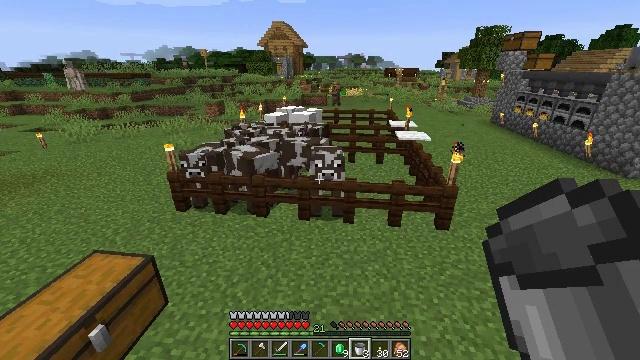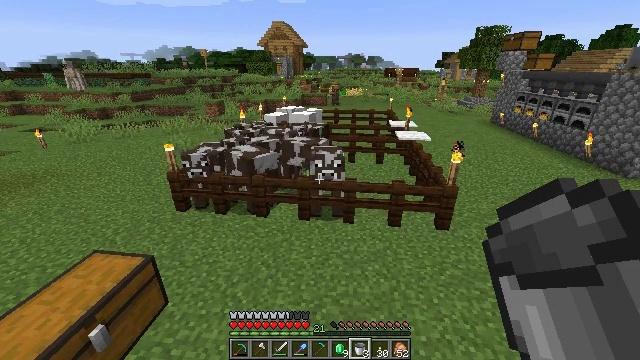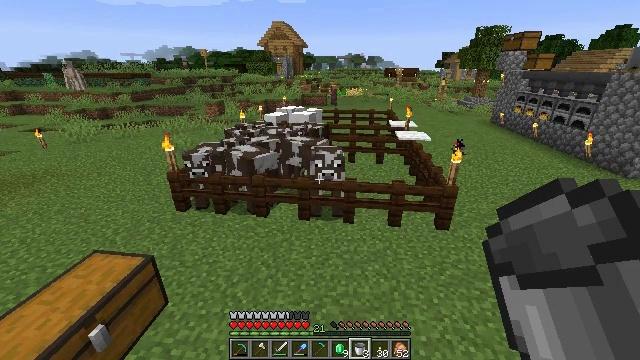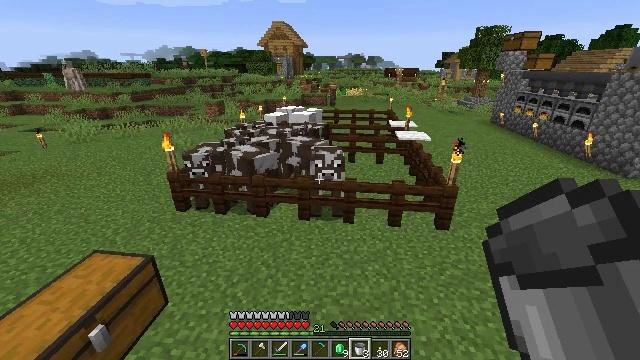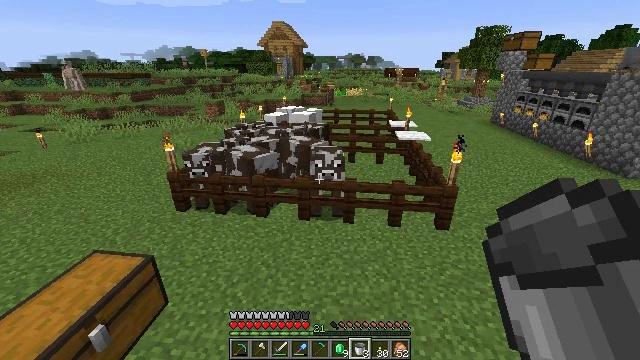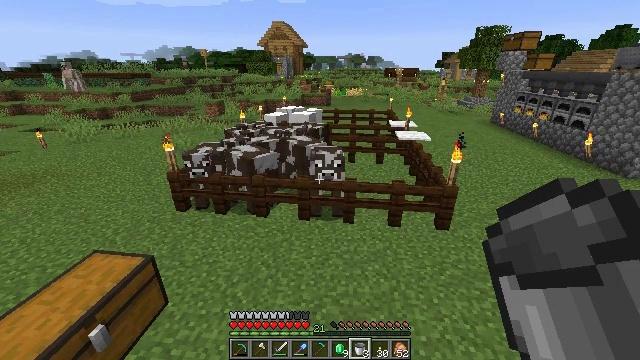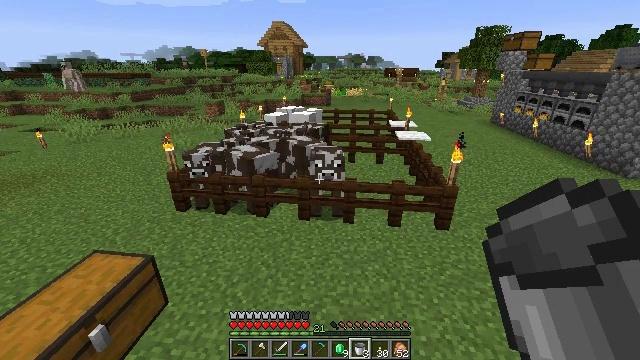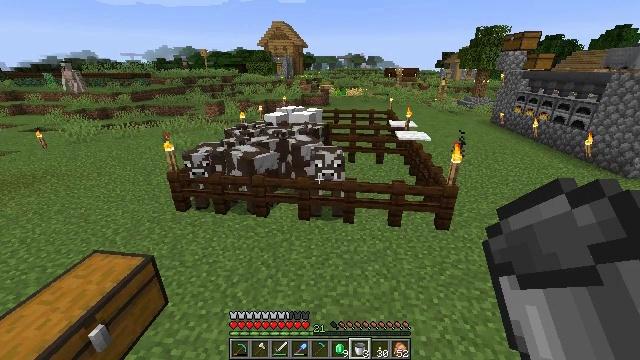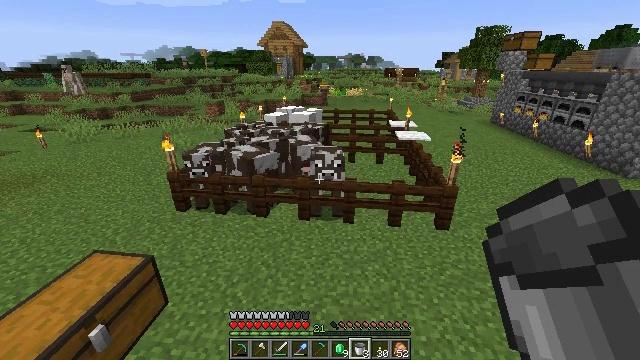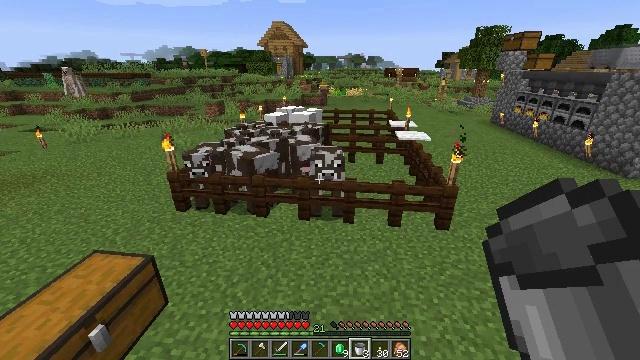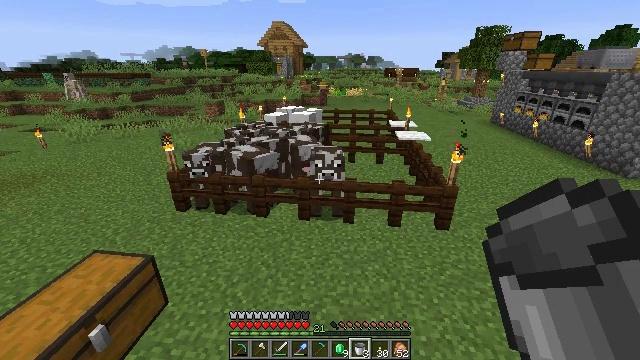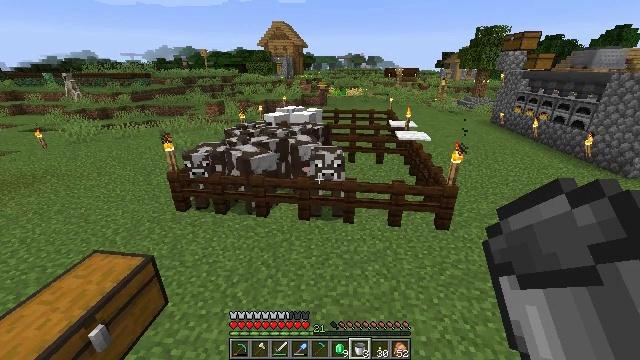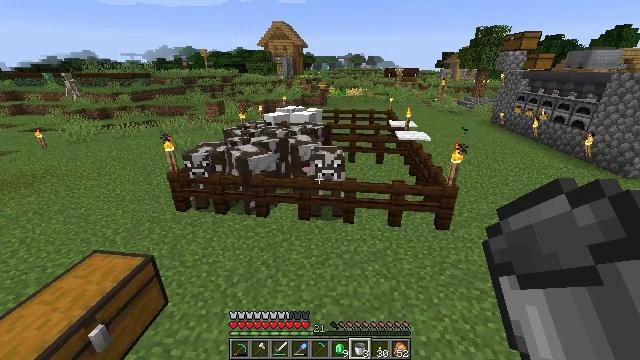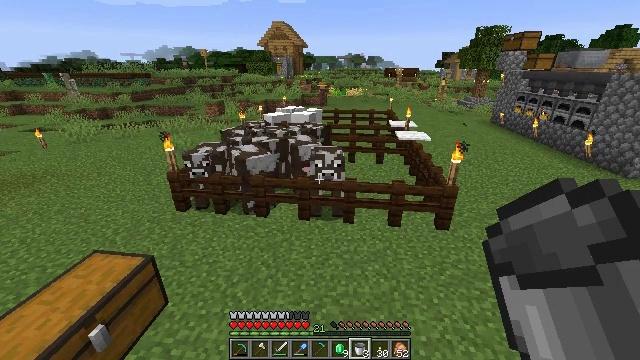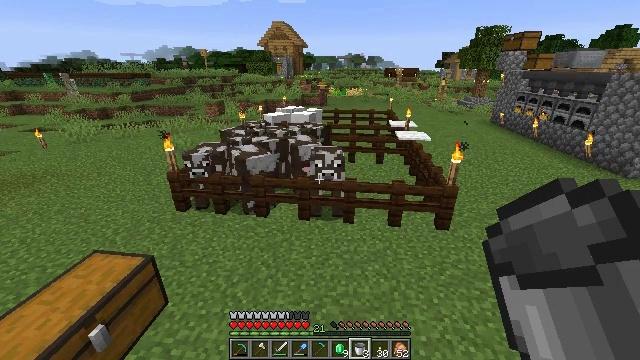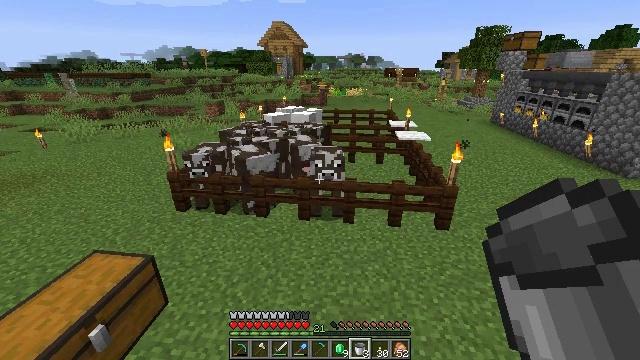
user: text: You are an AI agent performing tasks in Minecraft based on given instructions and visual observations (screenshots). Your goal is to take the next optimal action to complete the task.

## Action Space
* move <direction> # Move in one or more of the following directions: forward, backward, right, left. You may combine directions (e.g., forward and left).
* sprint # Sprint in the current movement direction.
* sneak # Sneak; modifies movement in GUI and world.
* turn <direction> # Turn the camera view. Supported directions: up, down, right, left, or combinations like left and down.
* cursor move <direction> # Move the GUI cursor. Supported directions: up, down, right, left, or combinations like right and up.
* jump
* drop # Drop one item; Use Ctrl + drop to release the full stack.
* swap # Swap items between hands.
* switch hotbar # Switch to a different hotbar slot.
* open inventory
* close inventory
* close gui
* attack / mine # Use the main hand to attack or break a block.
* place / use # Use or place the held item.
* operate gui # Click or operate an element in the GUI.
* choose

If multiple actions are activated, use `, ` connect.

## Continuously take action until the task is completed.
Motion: motion action
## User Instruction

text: Create gold nugget from gold ingot.
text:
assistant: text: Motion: no_op
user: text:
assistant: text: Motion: no_op
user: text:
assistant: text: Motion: no_op
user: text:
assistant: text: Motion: no_op
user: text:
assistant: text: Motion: no_op
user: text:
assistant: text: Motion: no_op
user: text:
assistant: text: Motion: no_op
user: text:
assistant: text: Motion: no_op
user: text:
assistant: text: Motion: no_op
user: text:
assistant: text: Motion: no_op
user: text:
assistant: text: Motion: no_op
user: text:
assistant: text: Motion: no_op
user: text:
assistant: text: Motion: no_op
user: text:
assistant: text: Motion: no_op
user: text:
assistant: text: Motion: no_op
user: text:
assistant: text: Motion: no_op
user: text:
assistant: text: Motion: no_op
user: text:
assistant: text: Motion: no_op
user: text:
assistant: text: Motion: no_op
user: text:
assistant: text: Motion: no_op
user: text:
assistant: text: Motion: no_op
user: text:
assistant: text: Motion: no_op
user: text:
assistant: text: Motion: no_op
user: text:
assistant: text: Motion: no_op
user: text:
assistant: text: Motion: no_op
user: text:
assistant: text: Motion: no_op
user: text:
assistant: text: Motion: no_op
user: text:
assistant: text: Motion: no_op
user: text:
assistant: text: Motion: no_op
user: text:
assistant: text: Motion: no_op